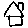
Label: house